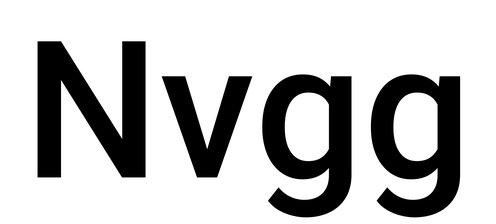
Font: Roboto_Medium